Interaction volume radius: 10 \u00c5
Interaction volume height: 10 \u00c5
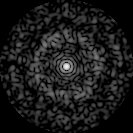
Disorder parameter: 0.8644